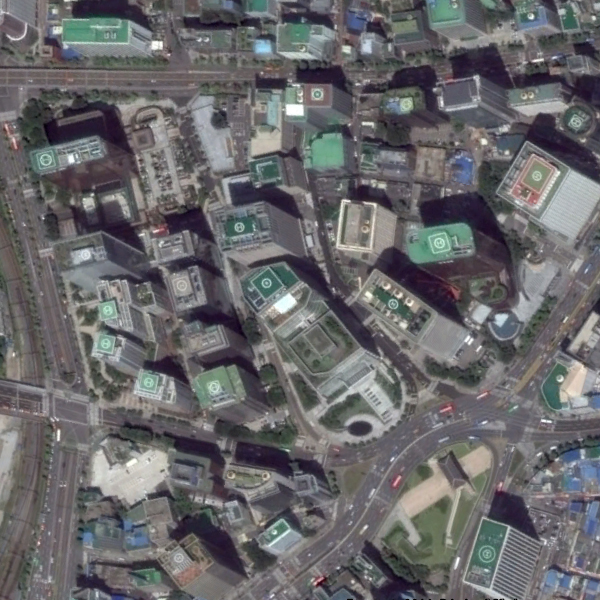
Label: Commercial